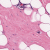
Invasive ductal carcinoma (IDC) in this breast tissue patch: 0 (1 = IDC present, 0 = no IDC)